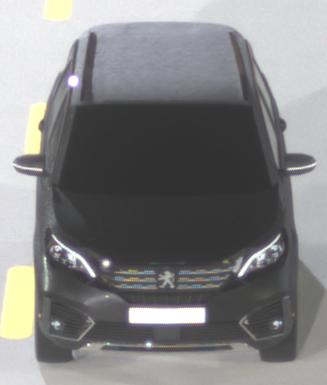
Make: Peugeot
Model: 5008 1.2 PureTech 130 Active
Detailed model: 5008 (II) (03/17 - 09/20)
Model produced from: 2017/03
Model produced until: 2018/07
Doors: 5
Color: black
Road condition: dry road
Daytime: night
Contrast: high contrast